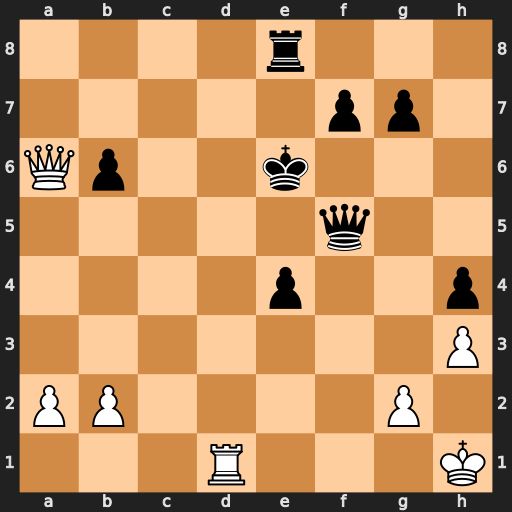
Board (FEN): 4r3/5pp1/Qp2k3/5q2/4p2p/7P/PP4P1/3R3K
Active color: w
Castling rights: -
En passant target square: -
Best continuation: Qxb6+ Ke7 Qd6#